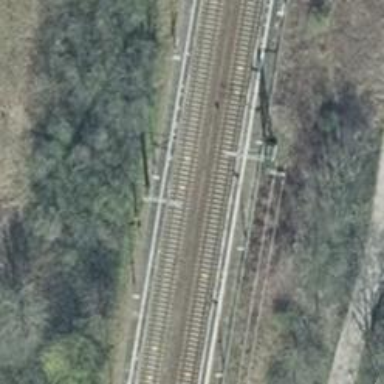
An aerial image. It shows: Railway signal.